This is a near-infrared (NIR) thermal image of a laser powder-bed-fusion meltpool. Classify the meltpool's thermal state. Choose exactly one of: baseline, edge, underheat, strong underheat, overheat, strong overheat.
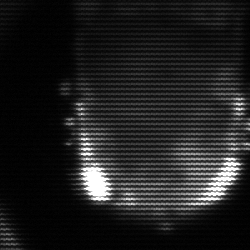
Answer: baseline